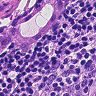
Metastatic tissue present: yes